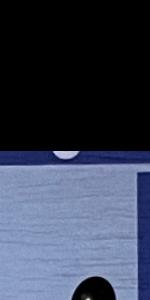
Label: Empty